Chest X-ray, AP view. Patient: 32 years old, sex M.
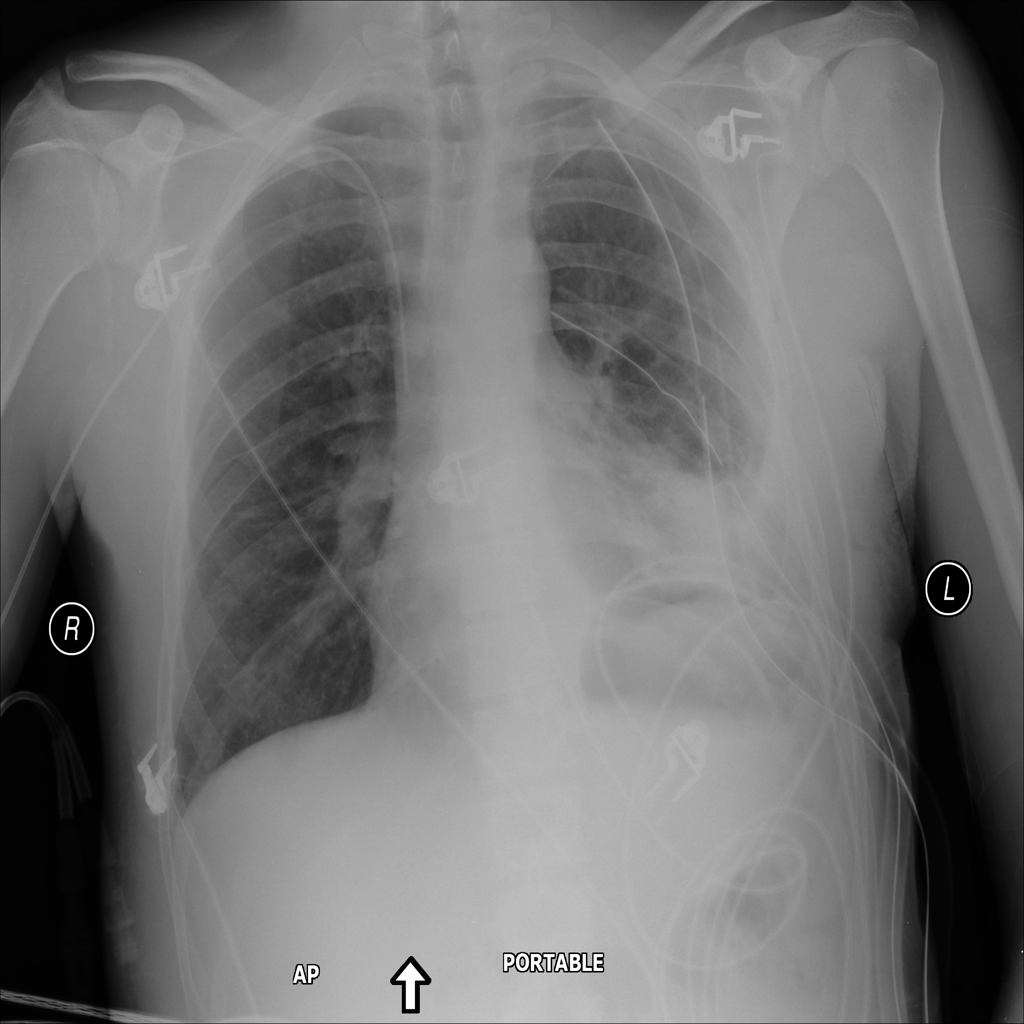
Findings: Atelectasis, Consolidation